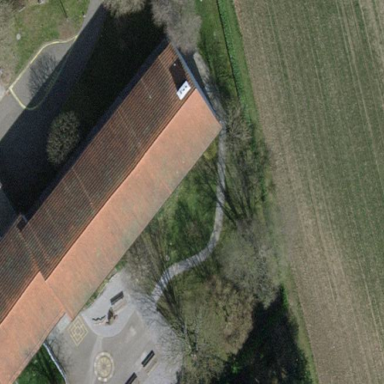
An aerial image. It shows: School building.